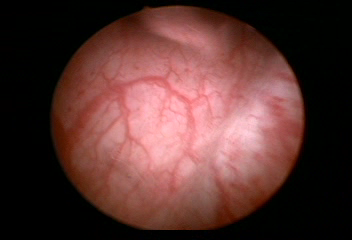
Modality: WLC
Class: Normal mucosa
Bladder cancer association: No